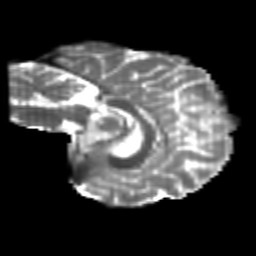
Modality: T2w
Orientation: sagittal
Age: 24
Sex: female
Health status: healthy
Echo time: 0.074 s